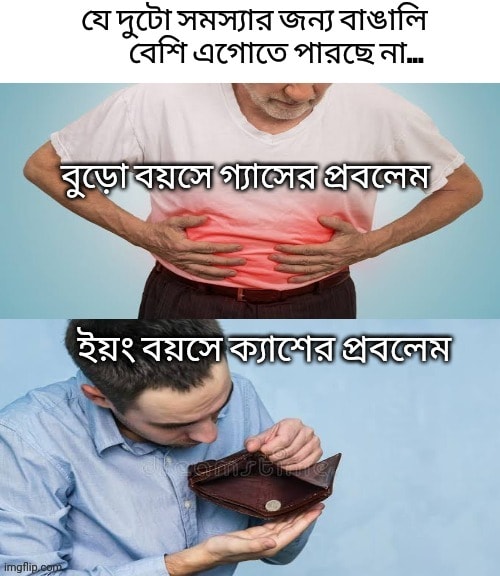
Text: যে দুটো সমস্যার জন্য বাঙালি বেশি এগোতে পারছে না, বুড়ো বয়সে গ্যাসের প্রবলেম, ইয়ং বয়সে ক্যাশের প্রবলেম
Label: Non Hate